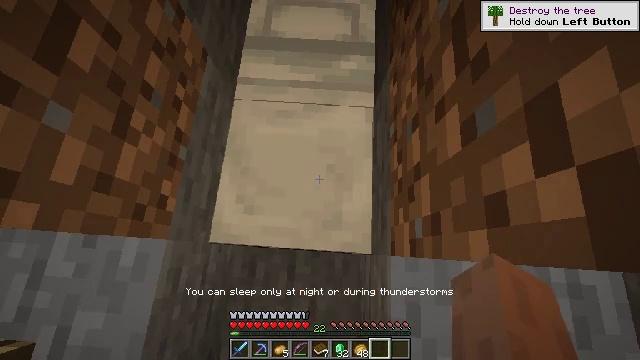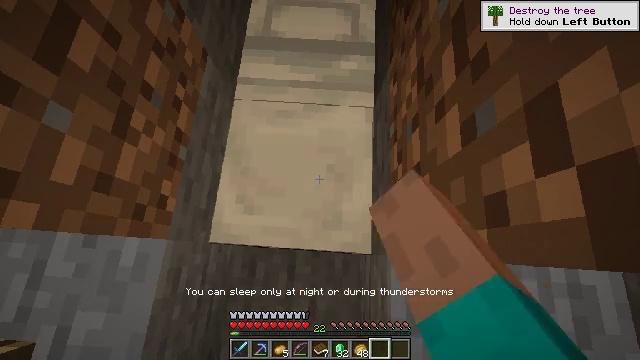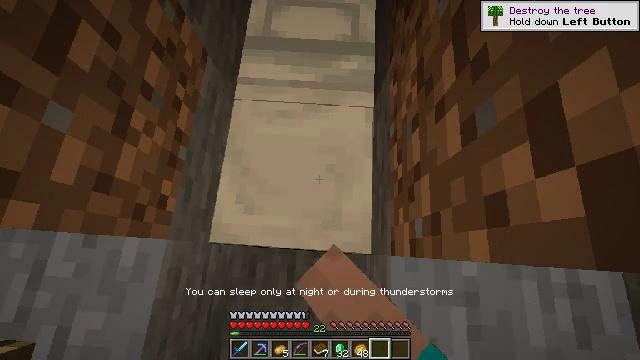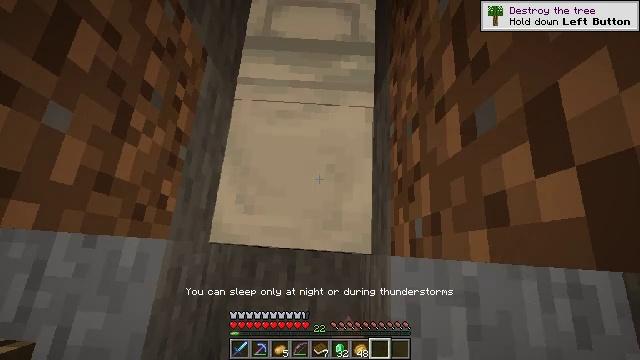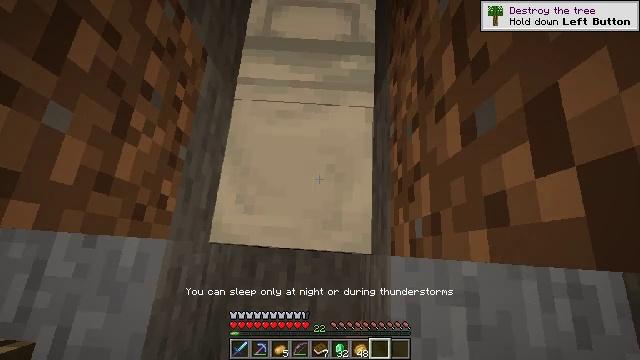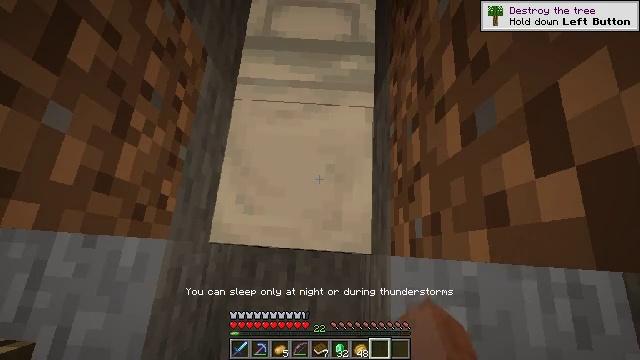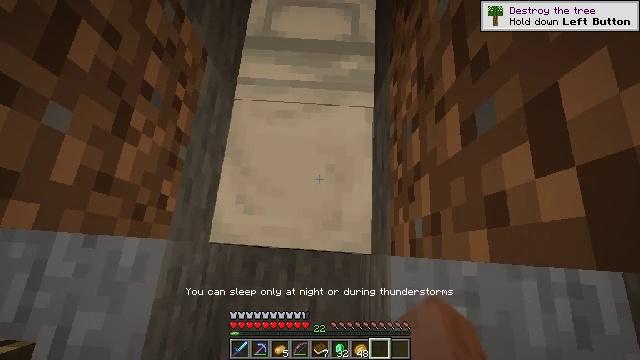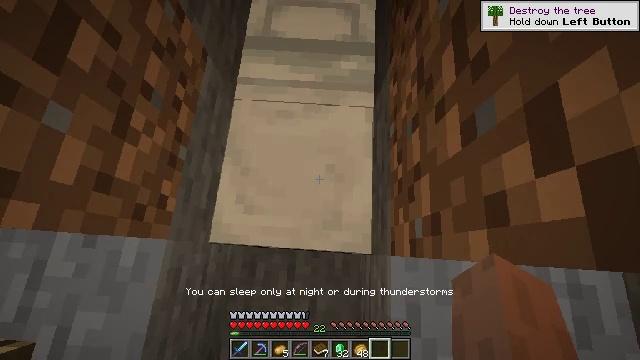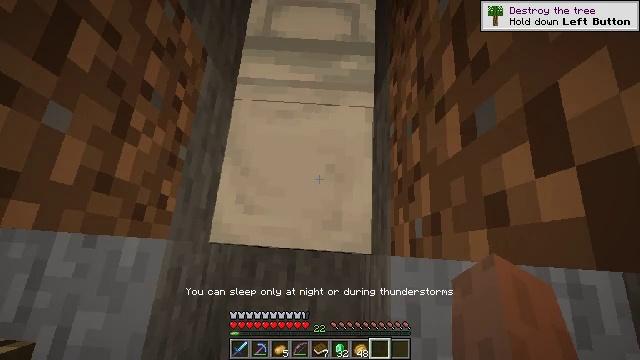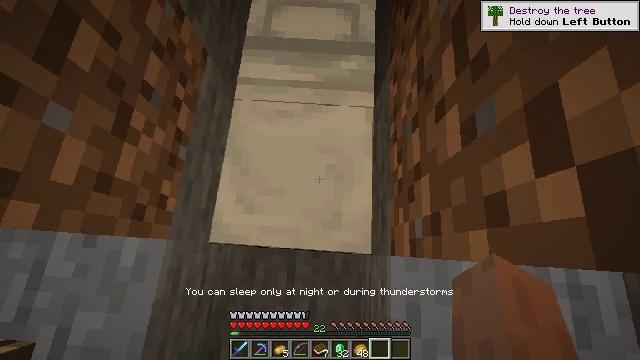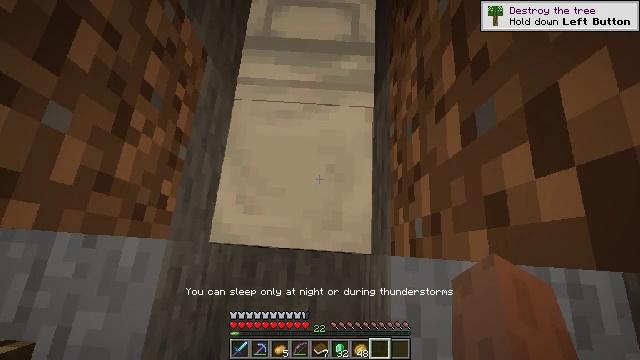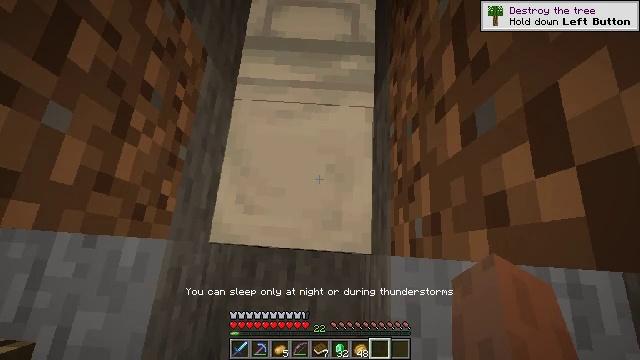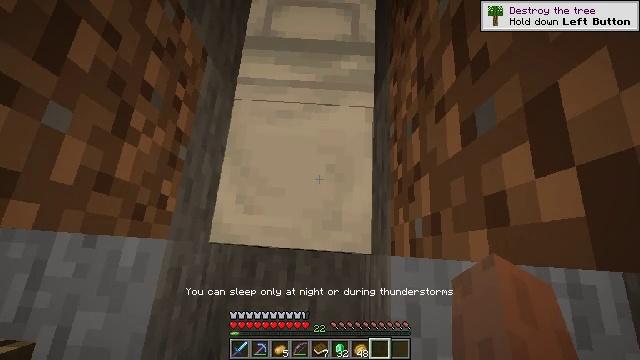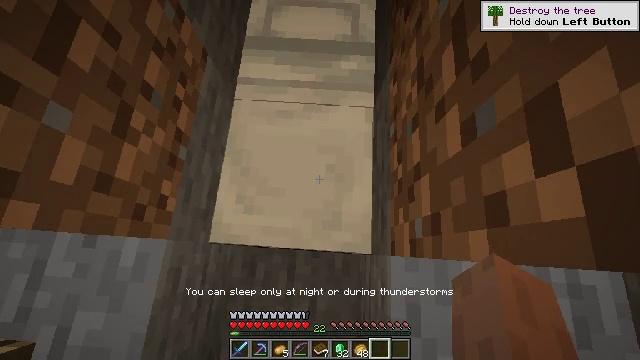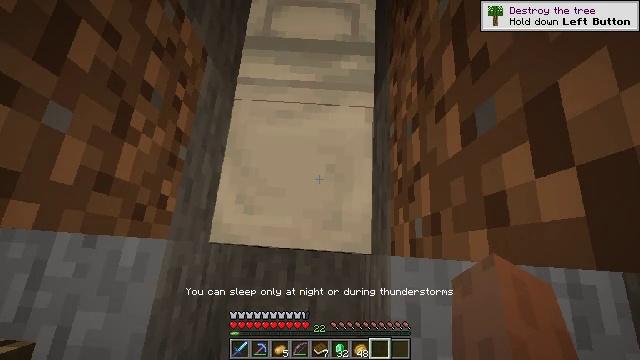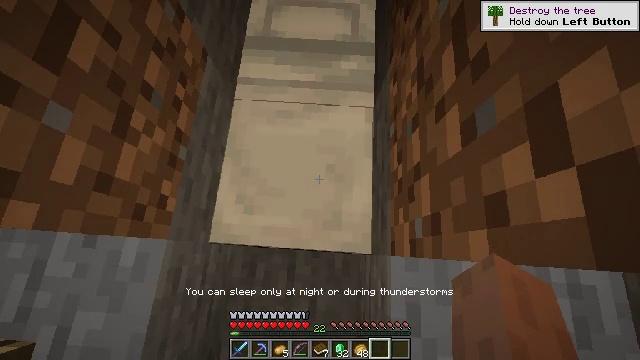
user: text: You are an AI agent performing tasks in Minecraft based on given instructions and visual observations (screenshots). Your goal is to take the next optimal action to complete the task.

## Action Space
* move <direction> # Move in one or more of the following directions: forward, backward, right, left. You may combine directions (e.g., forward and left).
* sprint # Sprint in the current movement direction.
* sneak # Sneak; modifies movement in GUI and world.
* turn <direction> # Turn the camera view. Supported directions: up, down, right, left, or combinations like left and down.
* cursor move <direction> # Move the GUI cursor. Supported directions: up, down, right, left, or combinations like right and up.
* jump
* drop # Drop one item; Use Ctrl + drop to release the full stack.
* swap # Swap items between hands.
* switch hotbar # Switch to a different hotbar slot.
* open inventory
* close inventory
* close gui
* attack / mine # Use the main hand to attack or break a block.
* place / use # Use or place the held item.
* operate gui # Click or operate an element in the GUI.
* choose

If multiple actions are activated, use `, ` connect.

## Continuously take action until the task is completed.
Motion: motion action
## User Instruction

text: Get an enchanted book using the enchanting table.
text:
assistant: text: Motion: no_op
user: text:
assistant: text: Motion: no_op
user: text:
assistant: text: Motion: no_op
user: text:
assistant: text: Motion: no_op
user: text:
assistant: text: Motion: no_op
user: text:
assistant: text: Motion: no_op
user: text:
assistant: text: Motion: no_op
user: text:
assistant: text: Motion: no_op
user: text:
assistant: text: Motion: no_op
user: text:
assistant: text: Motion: no_op
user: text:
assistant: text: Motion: no_op
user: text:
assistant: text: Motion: no_op
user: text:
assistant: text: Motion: no_op
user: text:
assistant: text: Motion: no_op
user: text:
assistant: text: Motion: no_op
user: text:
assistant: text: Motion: no_op
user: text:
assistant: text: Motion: no_op
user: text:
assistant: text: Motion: no_op
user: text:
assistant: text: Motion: no_op
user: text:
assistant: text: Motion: use / place
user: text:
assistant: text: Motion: use / place
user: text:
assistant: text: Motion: use / place
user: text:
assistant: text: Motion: no_op
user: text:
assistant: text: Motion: no_op
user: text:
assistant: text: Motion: no_op
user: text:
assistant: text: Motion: no_op
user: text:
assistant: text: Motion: open gui
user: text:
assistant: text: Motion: no_op
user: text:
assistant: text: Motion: no_op
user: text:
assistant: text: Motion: no_op